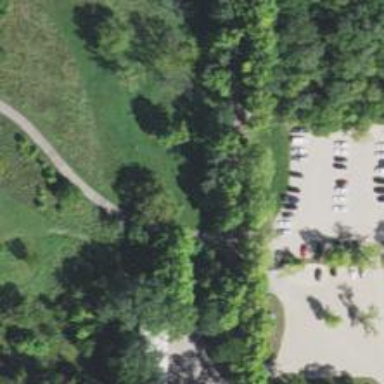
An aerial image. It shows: Disc golf hole.